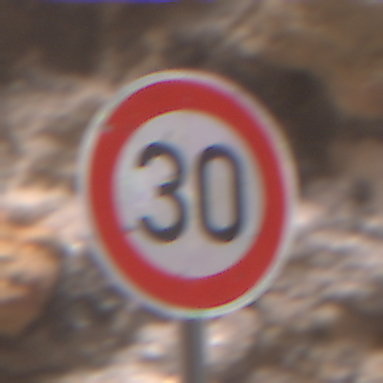
Verkehrszeichen: Geschwindigkeit30
Umgebung: Outdoor, Urban
Tageszeit: Midday
Wetter: PartlyCloudy
Licht: Natural
Jahreszeit: NotSpecified
Kontrast: MediumContrast